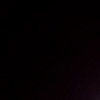
Label: space